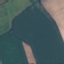
Land use / land cover class: AnnualCrop